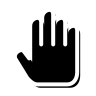
Cursor type: grab
OS/theme: linux-notwaita
Variant: black